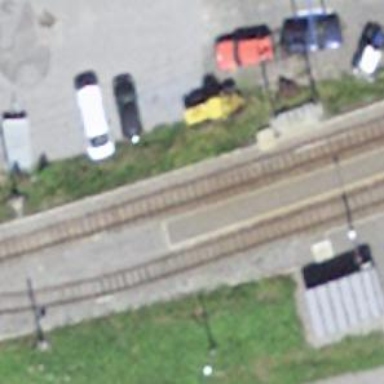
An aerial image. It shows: Narrow-gauge railway track with electrified contact line. The railway has one track.